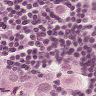
Metastatic tissue present: yes